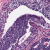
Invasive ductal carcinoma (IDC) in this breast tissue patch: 0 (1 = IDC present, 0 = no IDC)